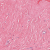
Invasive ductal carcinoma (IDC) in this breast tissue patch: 0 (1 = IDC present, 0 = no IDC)